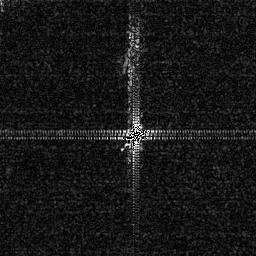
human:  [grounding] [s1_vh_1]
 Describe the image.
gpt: In the satellite image, there is  <ref>1 medium ship </ref> <box>[[46, 46, 57, 58, 0]]</box> located at center.